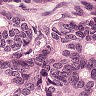
Metastatic tissue present: yes